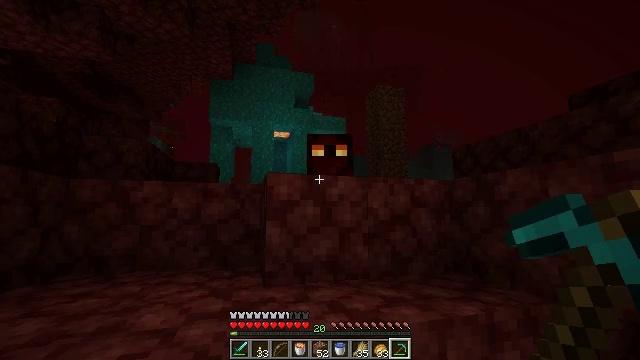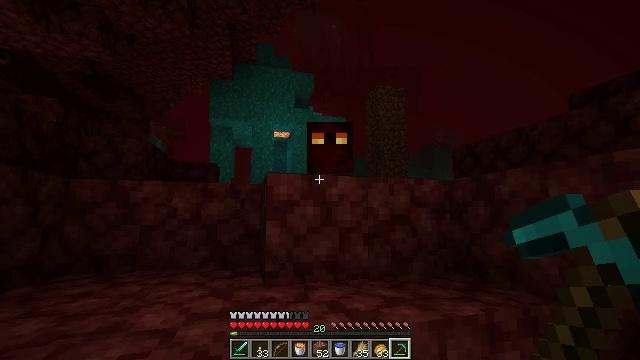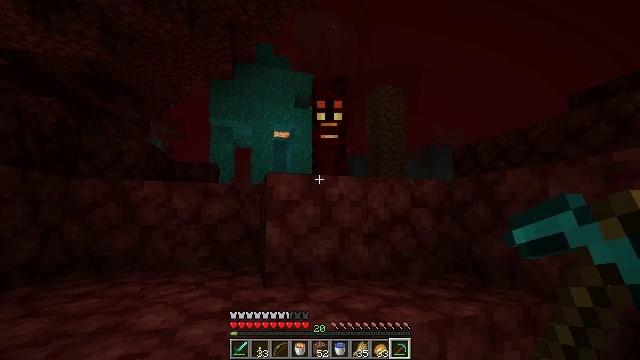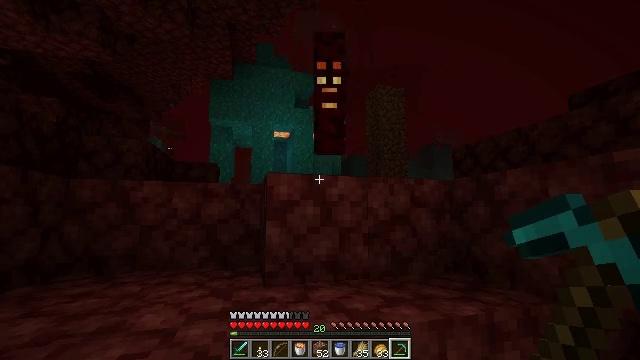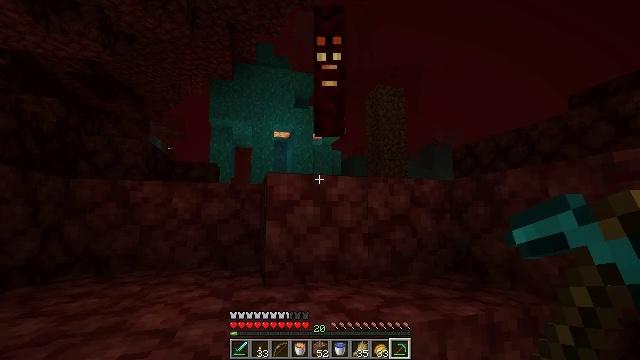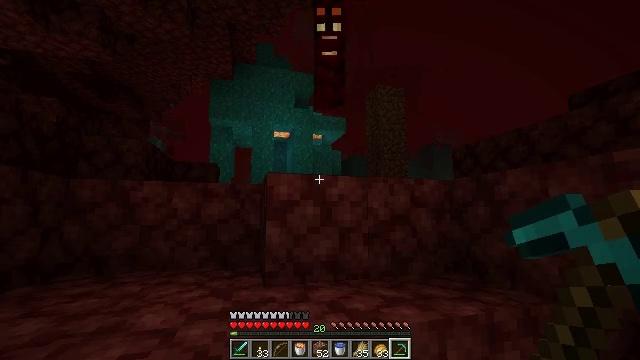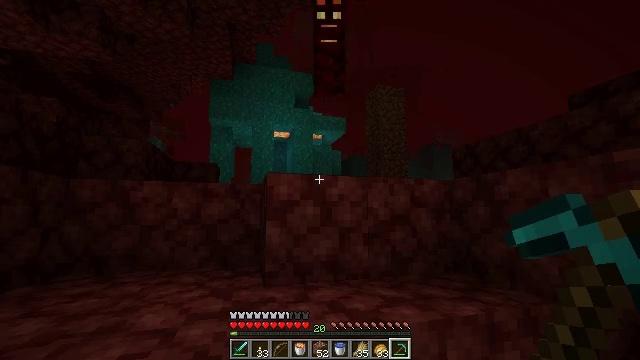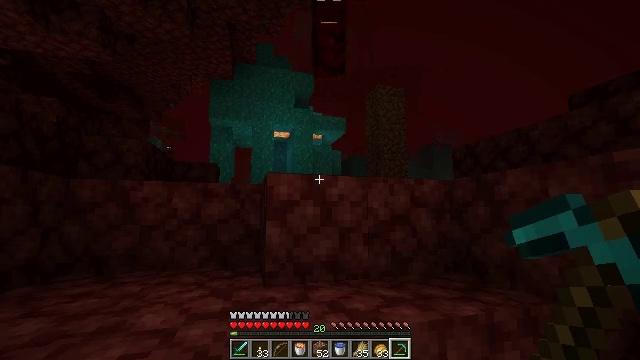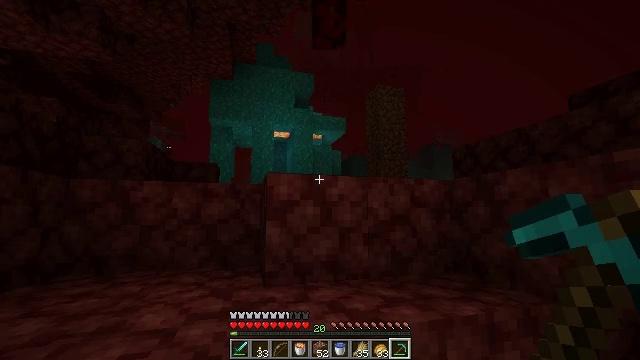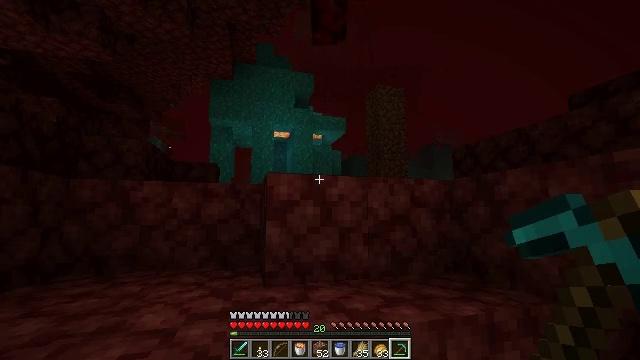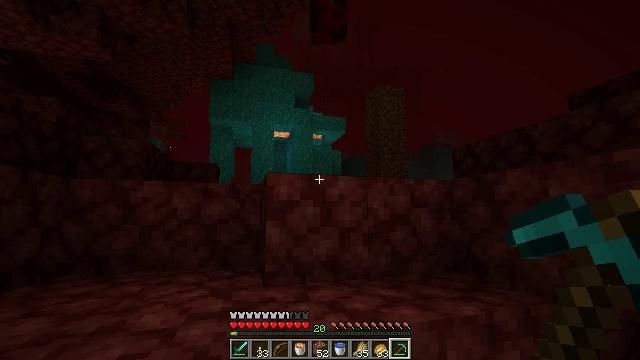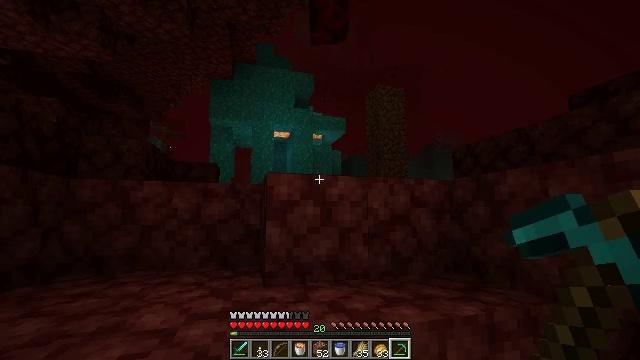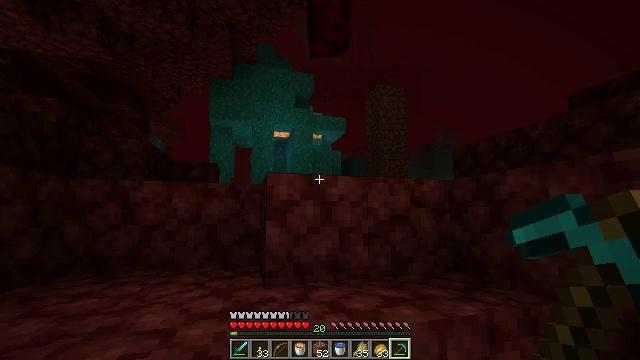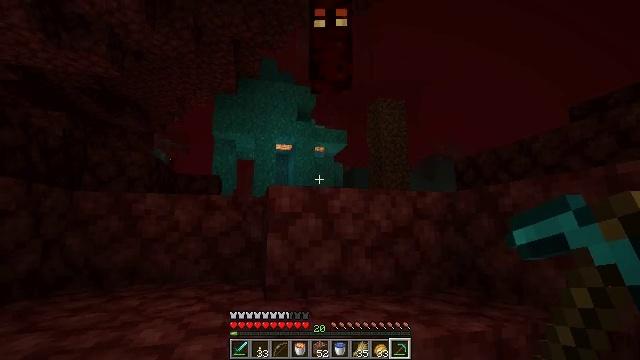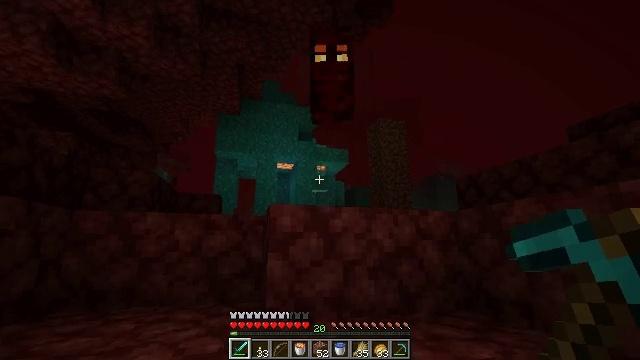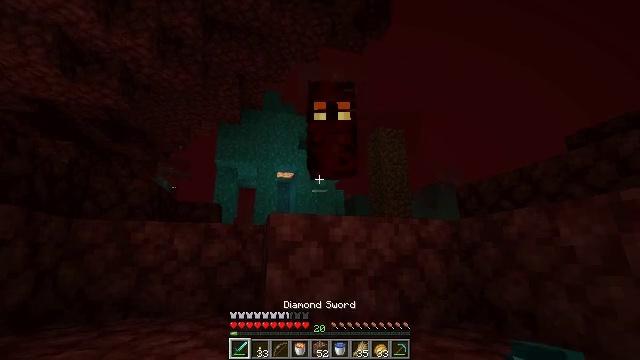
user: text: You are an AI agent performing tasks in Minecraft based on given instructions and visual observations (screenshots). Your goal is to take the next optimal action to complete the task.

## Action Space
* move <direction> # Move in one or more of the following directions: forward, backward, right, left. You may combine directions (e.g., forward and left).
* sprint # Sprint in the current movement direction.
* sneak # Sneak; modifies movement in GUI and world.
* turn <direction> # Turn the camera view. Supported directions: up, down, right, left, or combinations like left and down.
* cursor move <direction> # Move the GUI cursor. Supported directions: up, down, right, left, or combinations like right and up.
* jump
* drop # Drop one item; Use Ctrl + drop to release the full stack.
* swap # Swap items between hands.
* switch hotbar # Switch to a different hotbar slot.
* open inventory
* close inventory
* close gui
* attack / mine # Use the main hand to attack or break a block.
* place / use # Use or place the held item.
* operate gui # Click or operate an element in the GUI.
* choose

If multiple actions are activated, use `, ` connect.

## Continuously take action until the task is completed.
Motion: motion action
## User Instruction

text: Fight hostile mobs.
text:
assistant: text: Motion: no_op
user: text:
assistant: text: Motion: no_op
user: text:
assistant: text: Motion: no_op
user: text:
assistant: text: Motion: no_op
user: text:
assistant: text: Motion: no_op
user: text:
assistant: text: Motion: no_op
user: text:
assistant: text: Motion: no_op
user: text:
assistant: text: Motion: no_op
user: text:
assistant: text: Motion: no_op
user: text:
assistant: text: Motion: no_op
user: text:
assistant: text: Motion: no_op
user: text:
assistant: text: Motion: no_op
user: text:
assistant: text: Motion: turn up
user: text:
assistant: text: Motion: turn up, switch to hotbar 1
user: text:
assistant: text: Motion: turn up, switch to hotbar 1
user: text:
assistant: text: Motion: switch to hotbar 1
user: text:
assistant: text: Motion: switch to hotbar 1
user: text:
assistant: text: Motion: turn down, switch to hotbar 1
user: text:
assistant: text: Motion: turn right and down
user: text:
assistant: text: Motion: turn right and down
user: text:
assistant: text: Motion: turn right and down
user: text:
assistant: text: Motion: turn down
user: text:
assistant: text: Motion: turn down
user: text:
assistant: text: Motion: turn down
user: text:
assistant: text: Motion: turn down
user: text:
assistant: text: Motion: no_op
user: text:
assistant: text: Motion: no_op
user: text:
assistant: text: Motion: no_op
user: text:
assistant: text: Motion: turn down
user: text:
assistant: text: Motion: attack / mine